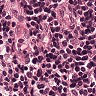
Metastatic tissue present: no